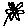
Label: flower